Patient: sex F, age 58
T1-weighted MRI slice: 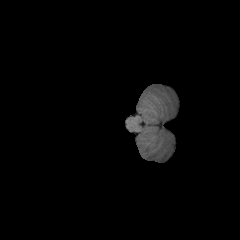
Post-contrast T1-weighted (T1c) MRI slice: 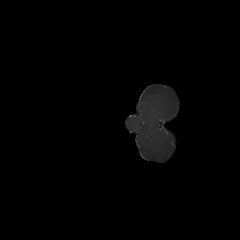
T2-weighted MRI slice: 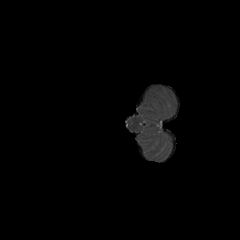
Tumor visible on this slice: no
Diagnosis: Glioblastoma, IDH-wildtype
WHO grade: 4